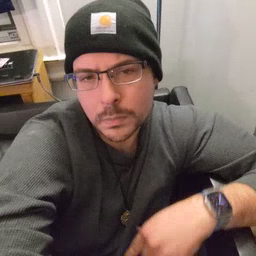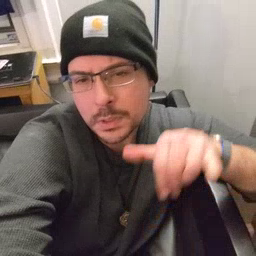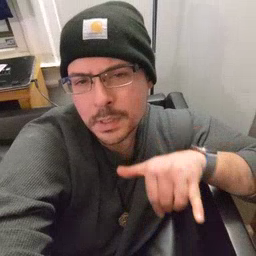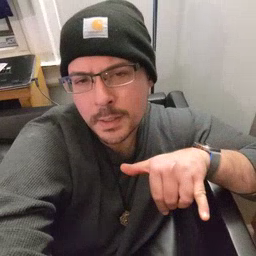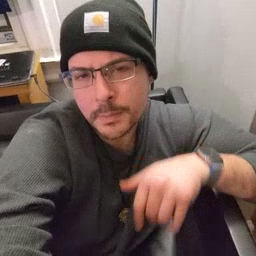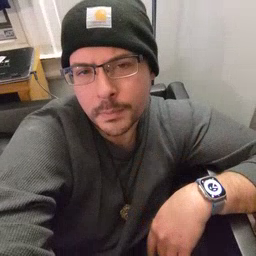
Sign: stay